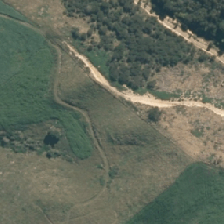
Land cover: manuka_kanuka